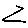
Label: zigzag